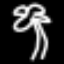
Label: palm tree